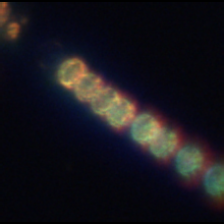
Taxon: Stephanopyxis
Group: Diatoms